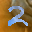
Label: 2